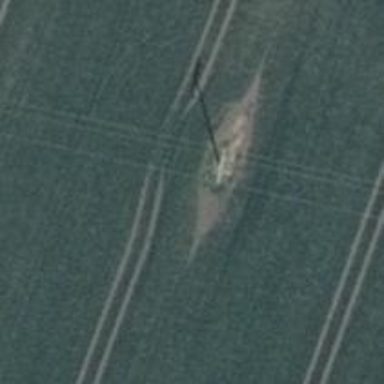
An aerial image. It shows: Power pole.